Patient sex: F
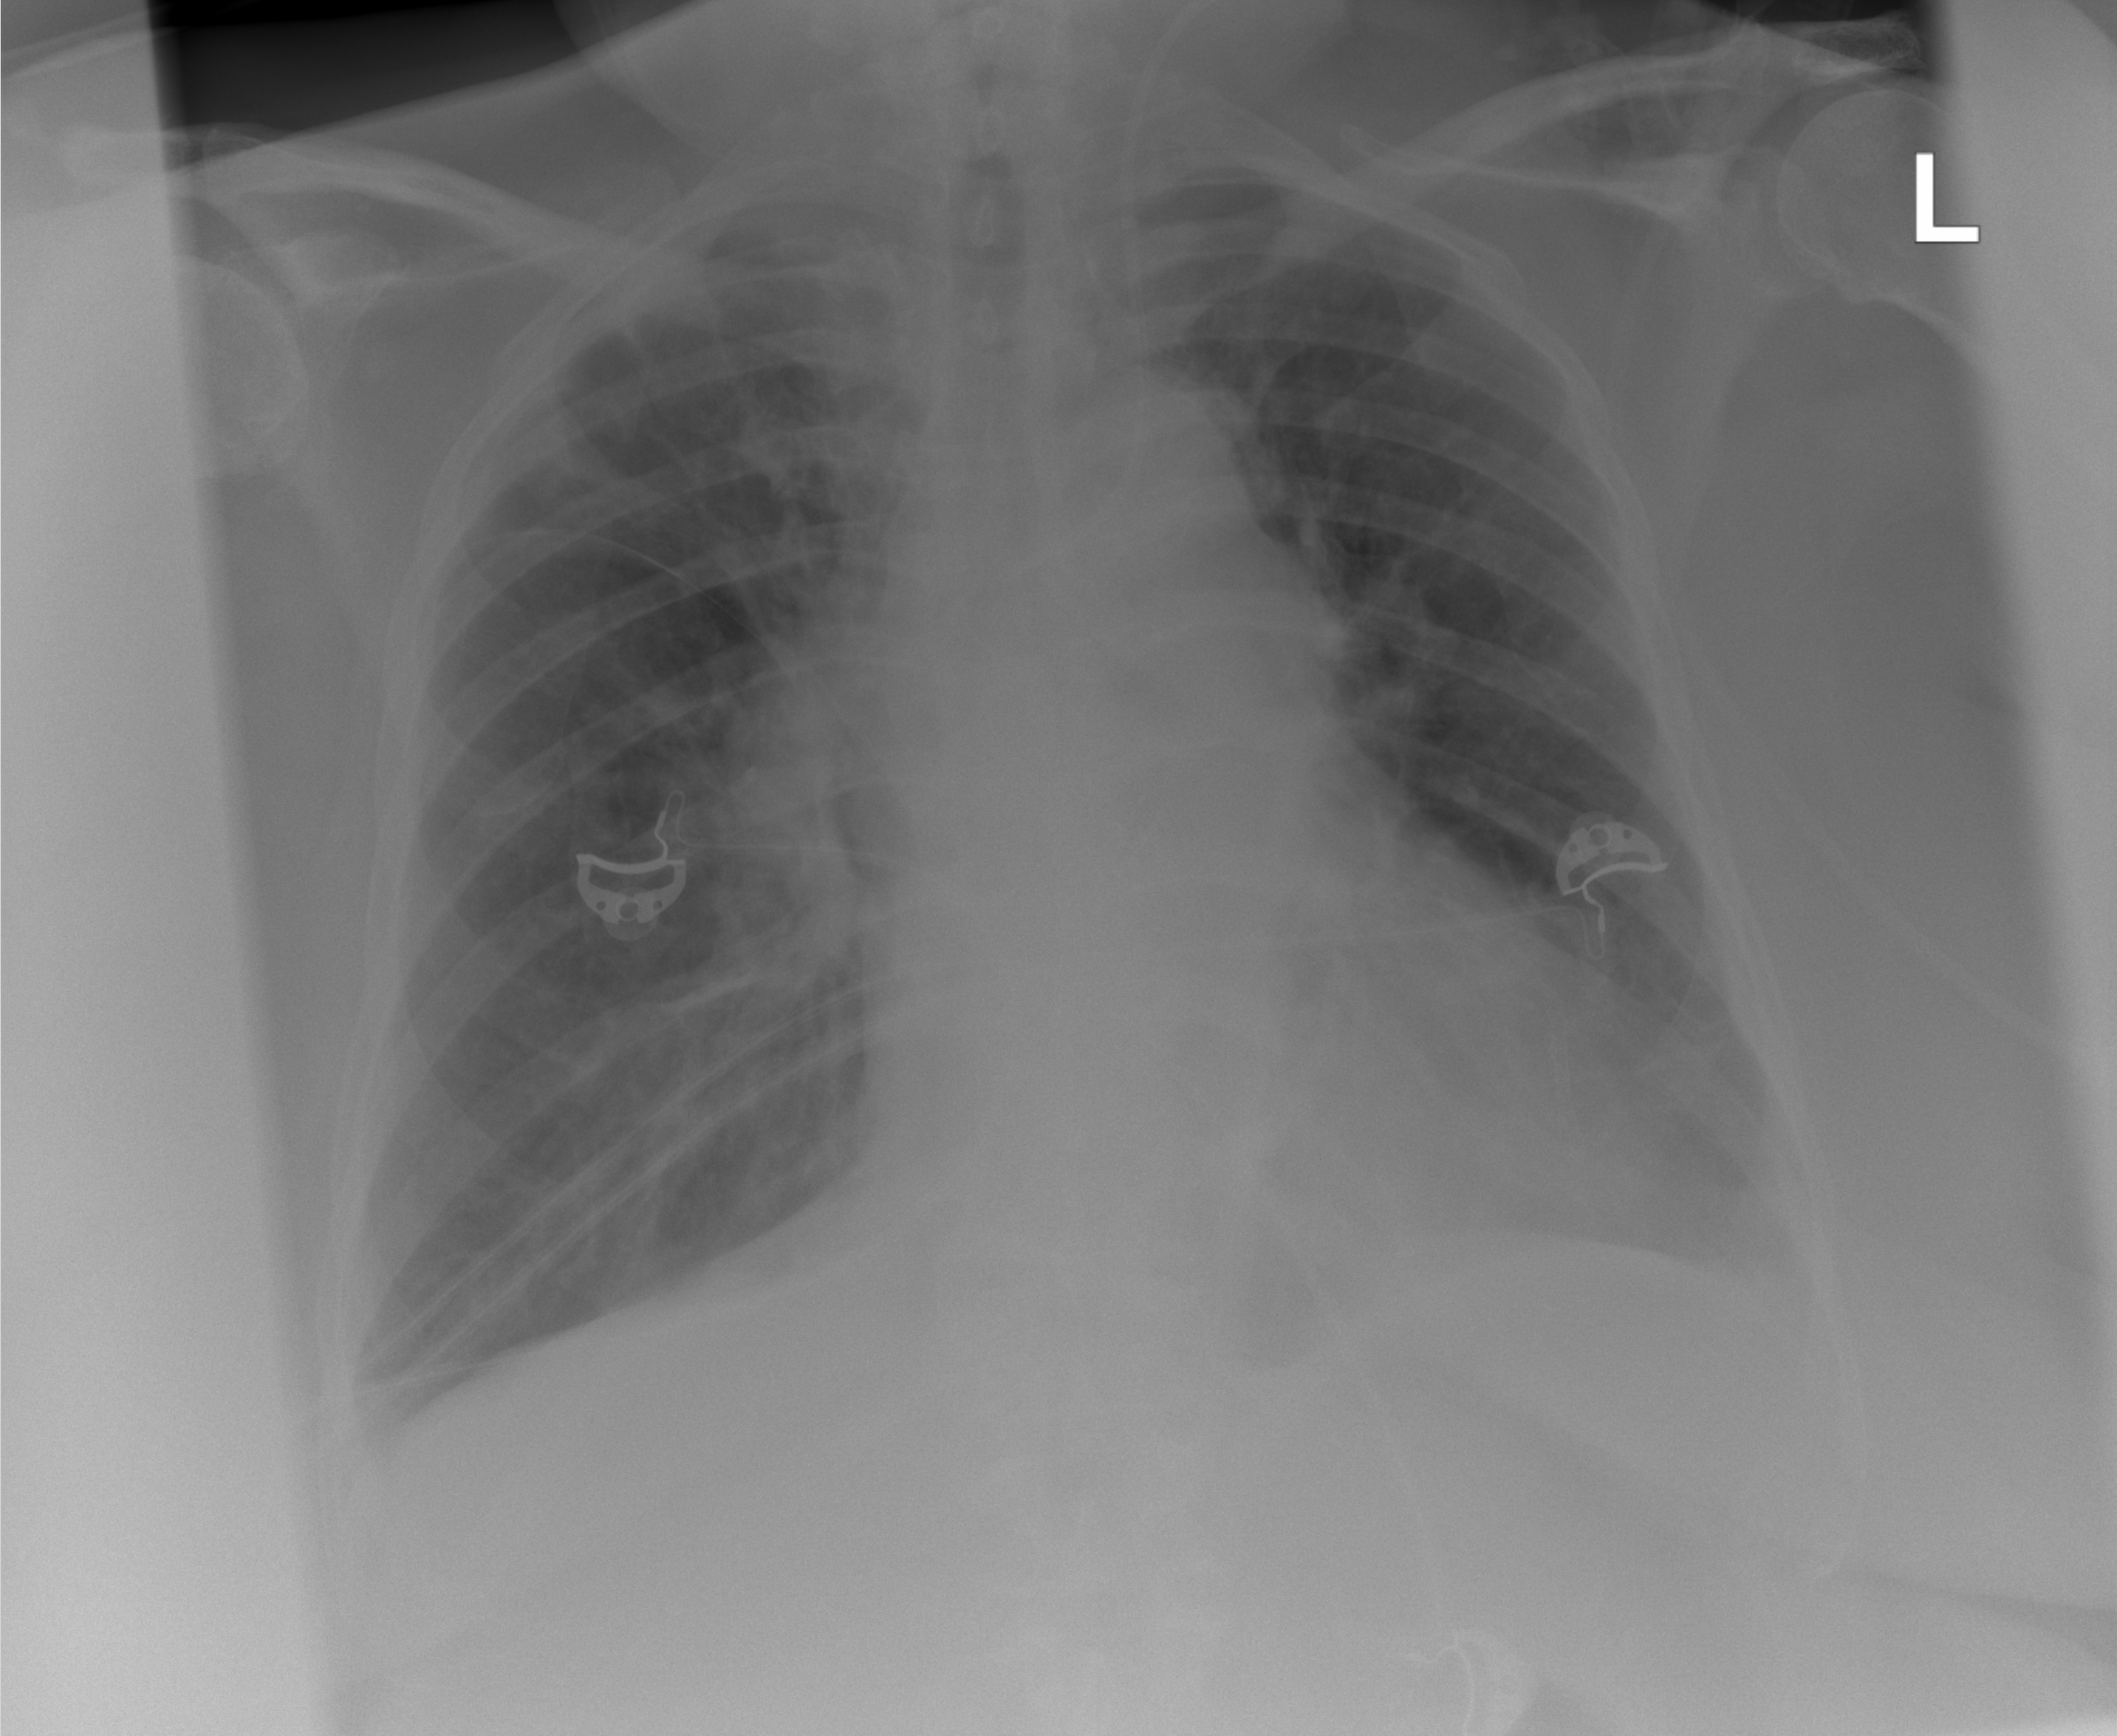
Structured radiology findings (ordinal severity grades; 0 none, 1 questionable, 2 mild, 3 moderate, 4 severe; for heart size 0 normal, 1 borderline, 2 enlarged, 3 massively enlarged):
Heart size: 1
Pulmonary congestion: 0
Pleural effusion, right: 1
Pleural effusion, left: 2
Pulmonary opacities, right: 0
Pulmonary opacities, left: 0
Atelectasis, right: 0
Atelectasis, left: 2